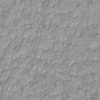
Label: not_dusty